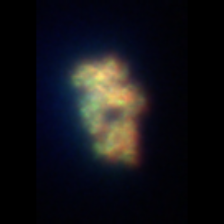
Taxon: Unknown_detritus
Group: Unknown